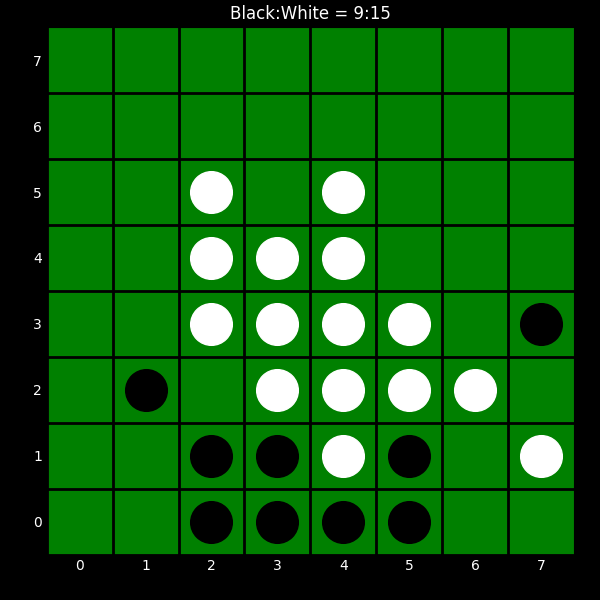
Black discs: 9
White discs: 15